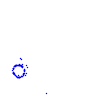
Particle: proton